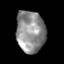
Tissue: skin
Cell type: Epithelial cells
Senescence score: 0.2328
Nuclear area (px): 1174
Mean DAPI intensity: 142.379